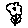
Label: flower